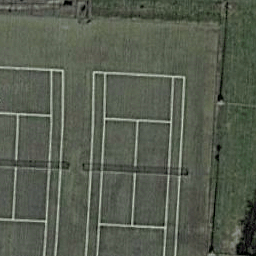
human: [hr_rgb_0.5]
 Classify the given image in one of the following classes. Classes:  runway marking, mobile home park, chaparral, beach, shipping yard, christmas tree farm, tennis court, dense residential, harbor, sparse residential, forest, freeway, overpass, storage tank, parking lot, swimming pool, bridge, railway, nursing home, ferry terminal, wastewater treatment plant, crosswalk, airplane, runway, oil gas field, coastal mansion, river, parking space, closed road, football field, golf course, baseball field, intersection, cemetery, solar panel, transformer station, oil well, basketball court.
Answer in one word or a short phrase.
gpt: tennis court